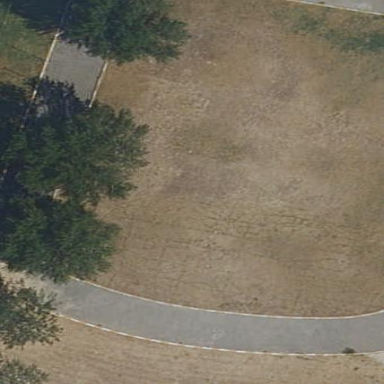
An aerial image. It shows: Grass area with kerb boundary.